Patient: sex F, age 72
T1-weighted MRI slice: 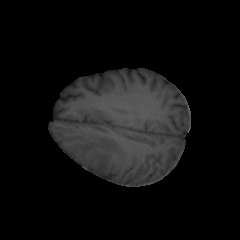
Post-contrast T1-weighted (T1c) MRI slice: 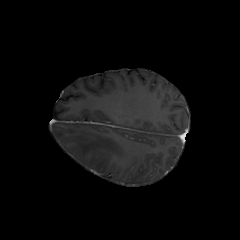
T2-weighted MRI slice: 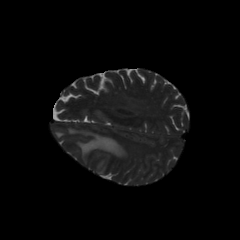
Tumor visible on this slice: yes
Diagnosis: Glioblastoma, IDH-wildtype
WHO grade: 4